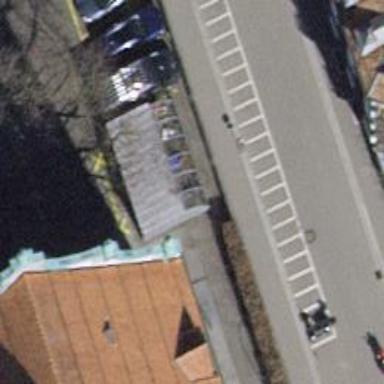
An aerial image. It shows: Bicycle parking area.